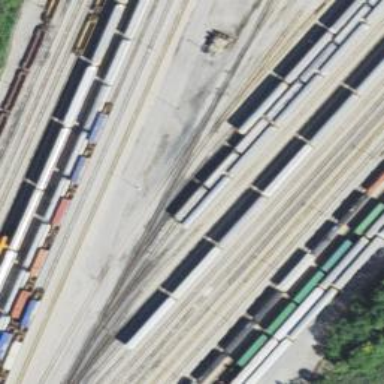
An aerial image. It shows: Railway yard used for servicing trains.